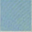
Piece: xx